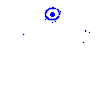
Particle: pion